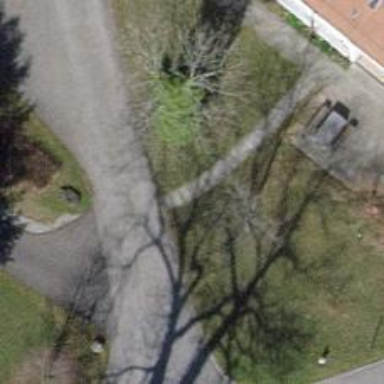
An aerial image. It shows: Set of steps on the road.